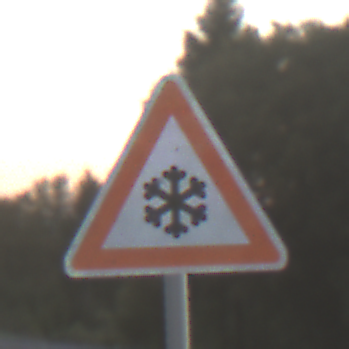
Verkehrszeichen: SchneeOderEisglaette
Umgebung: Outdoor, Nature
Tageszeit: SunriseSunset
Wetter: PartlyCloudy
Licht: Natural
Jahreszeit: NotSpecified
Kontrast: LowContrast